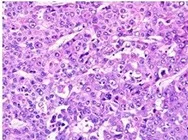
Cancer cells with pale cytoplasm were observed (c): Endoscopic ultrasound x40.
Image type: pathology (h&e)